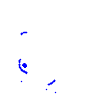
Particle: electron